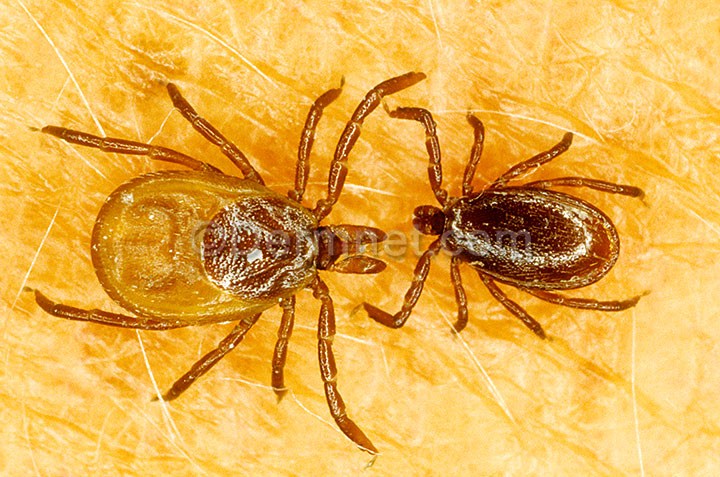
Disease: Scabies Lyme Disease and other Infestations and Bites